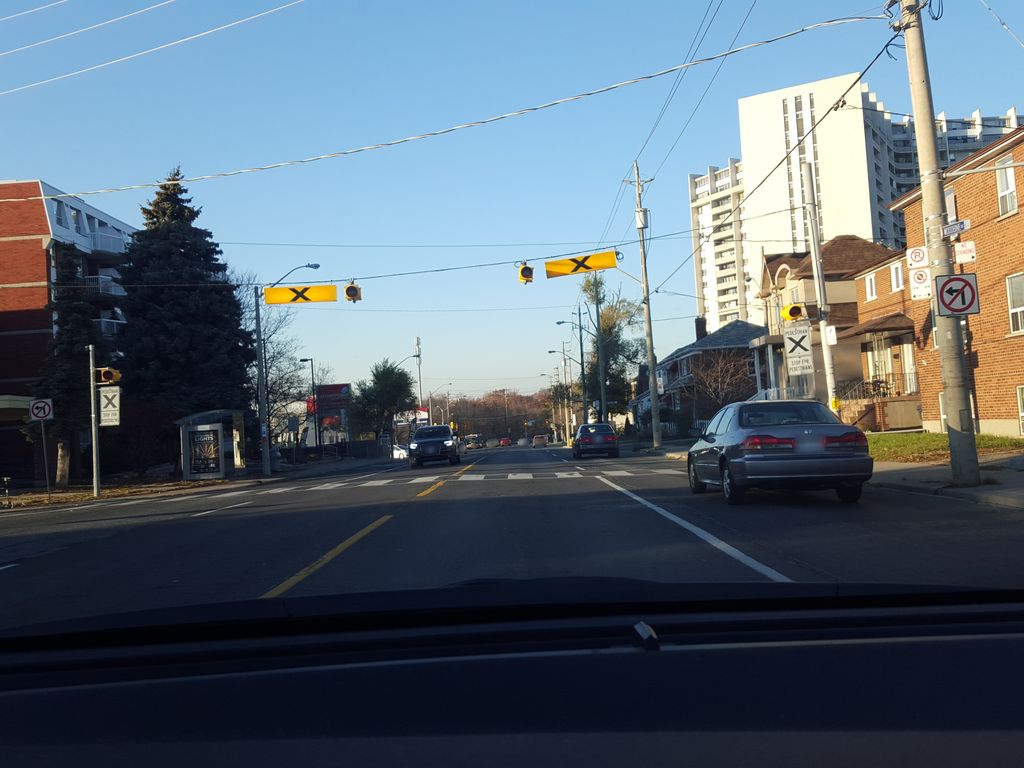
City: toronto